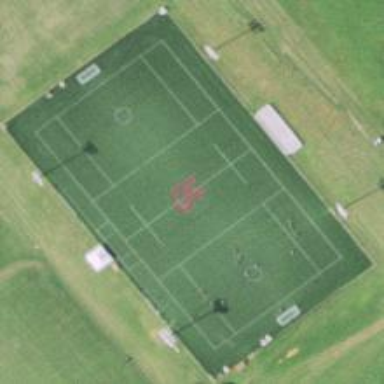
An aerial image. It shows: Pitch with artificial turf used for soccer and lacrosse sports.